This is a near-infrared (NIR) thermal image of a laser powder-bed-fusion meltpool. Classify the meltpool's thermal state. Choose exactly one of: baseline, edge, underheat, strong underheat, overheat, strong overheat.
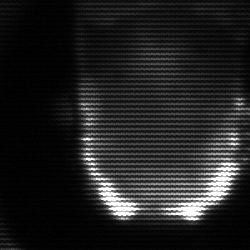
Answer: baseline